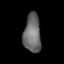
Tissue: lung
Cell type: Epithelial cells
Senescence score: 0.2316
Nuclear area (px): 646
Mean DAPI intensity: 107.101